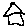
Label: house